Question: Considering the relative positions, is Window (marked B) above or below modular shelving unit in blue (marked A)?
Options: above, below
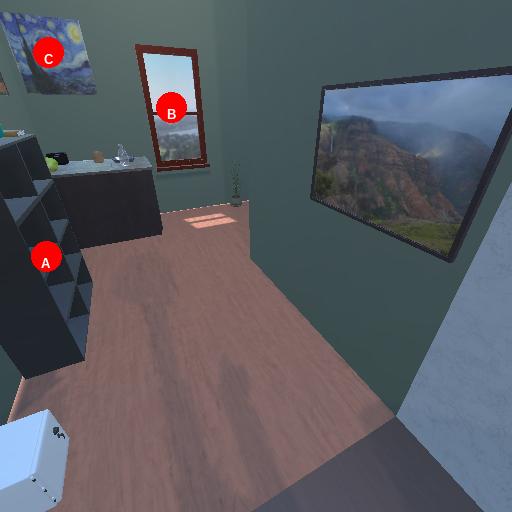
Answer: above